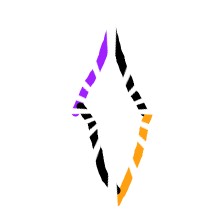
Shape: rhombus